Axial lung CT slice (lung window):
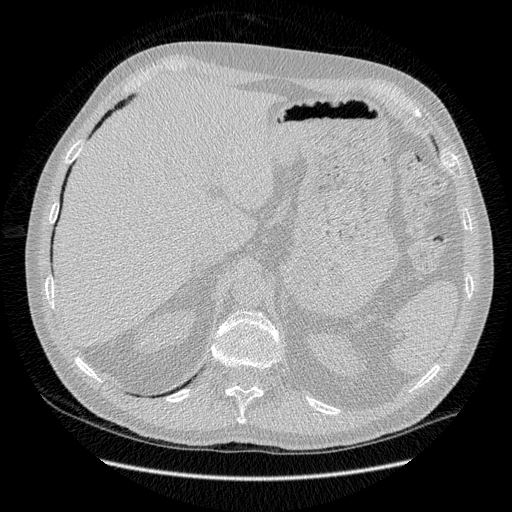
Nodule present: no